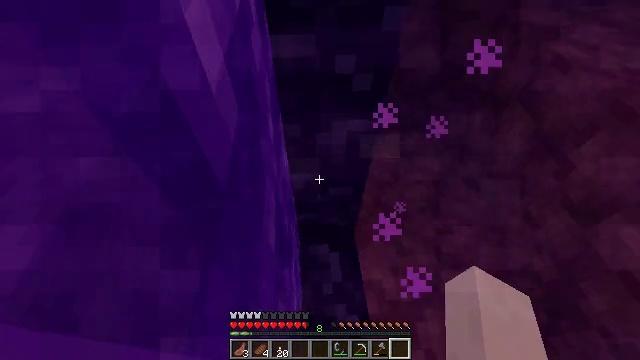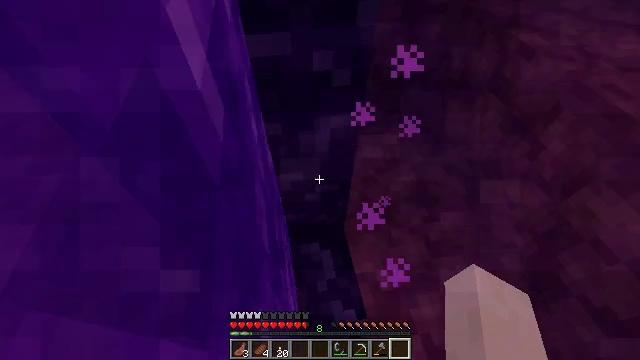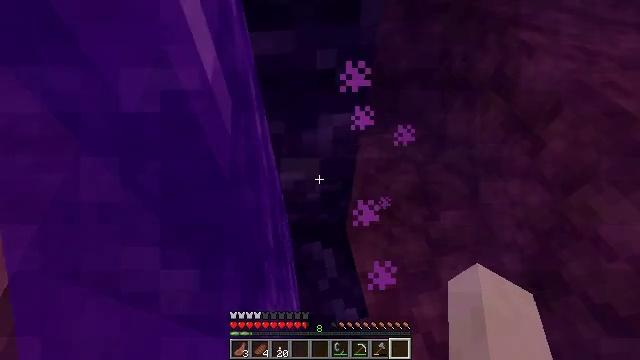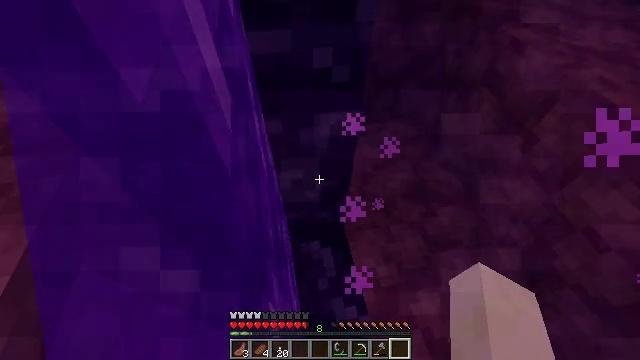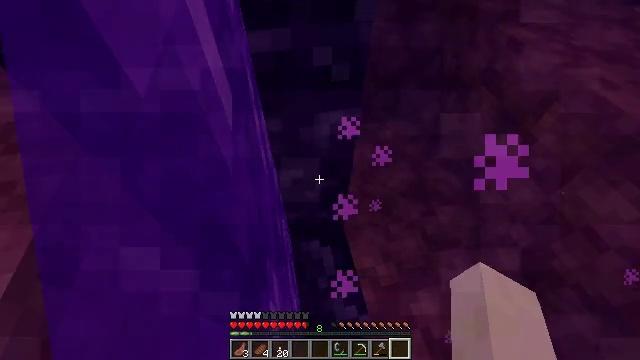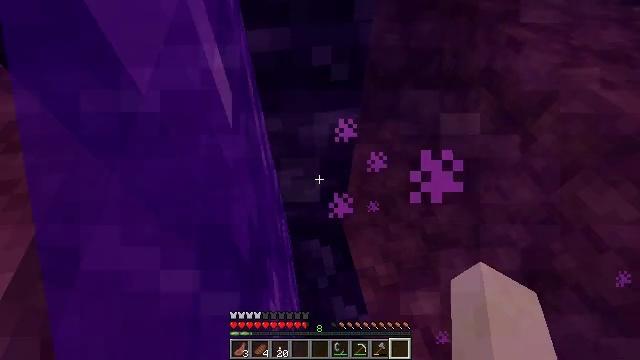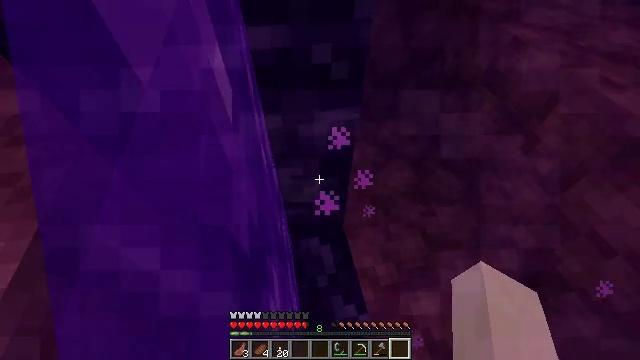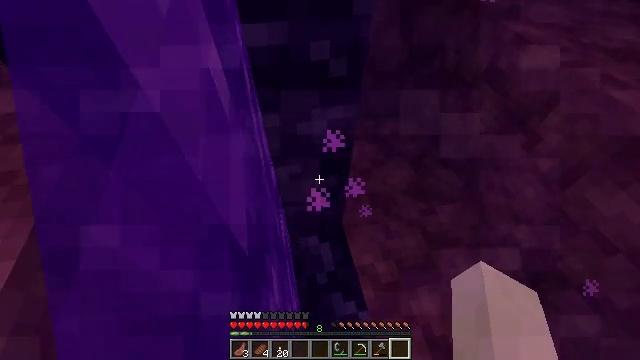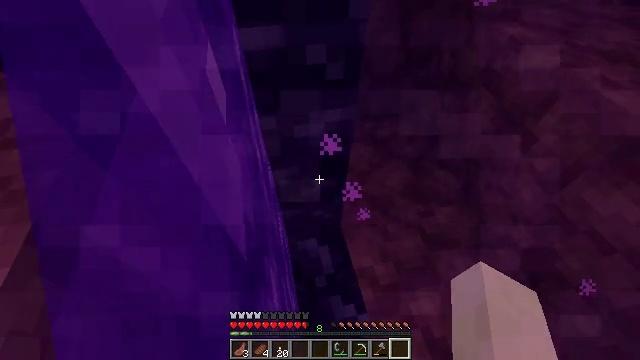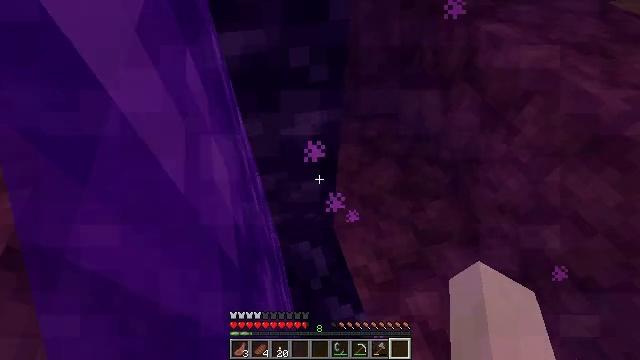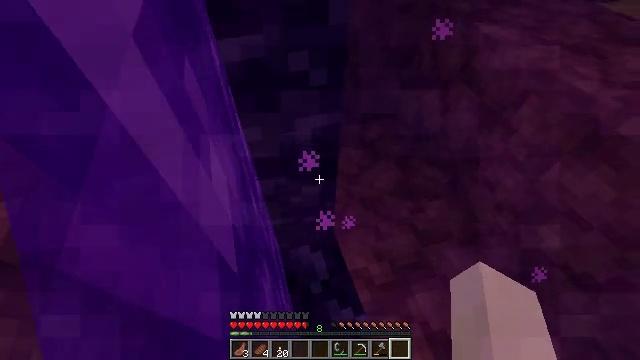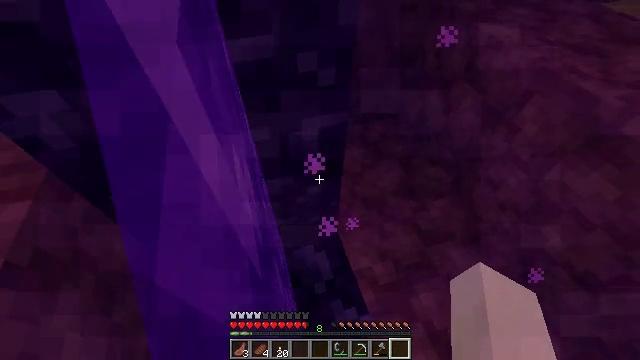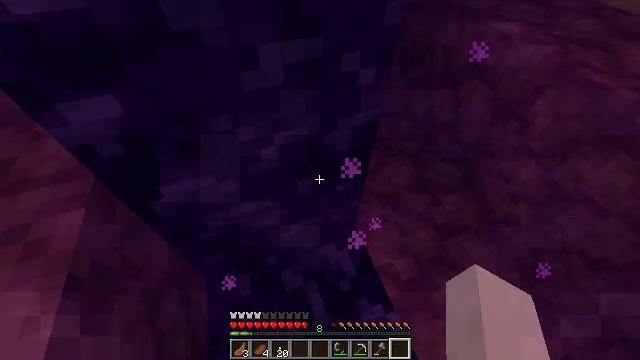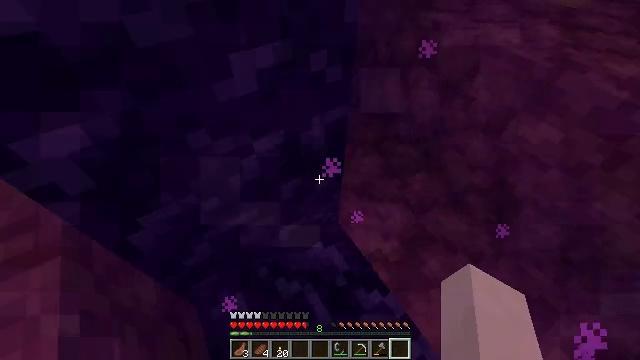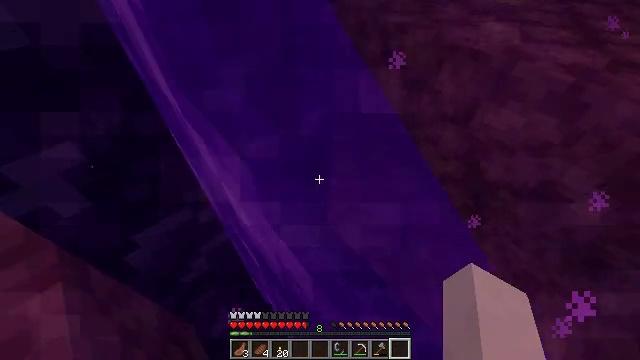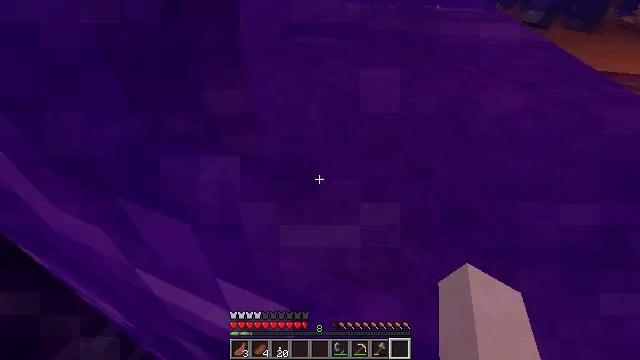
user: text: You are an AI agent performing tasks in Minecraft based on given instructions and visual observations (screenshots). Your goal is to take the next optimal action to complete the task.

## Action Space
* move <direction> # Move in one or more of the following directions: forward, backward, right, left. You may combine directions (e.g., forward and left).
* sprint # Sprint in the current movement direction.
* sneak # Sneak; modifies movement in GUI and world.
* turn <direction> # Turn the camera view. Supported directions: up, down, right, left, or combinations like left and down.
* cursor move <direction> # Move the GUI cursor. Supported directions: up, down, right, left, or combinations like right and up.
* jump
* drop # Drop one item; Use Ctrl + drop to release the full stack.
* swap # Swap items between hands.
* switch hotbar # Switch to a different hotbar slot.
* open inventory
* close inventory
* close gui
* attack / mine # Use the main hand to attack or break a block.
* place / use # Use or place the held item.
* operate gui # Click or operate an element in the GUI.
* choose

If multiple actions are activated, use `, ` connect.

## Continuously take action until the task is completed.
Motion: motion action
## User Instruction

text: Defeat a magma cube.
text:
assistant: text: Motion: turn right
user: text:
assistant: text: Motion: no_op
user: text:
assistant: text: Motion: turn right
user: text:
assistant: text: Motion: no_op
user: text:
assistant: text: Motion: no_op
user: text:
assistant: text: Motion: no_op
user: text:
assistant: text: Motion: no_op
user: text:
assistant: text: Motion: no_op
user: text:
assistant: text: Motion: turn right
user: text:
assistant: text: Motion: turn right
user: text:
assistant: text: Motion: move left
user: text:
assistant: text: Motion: move left, turn right
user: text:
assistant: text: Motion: turn right
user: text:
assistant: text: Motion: turn right and up
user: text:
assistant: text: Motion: turn right and up
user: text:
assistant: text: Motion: turn right and up
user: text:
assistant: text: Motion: turn right and up
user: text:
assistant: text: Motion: turn right
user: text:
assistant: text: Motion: turn right and up
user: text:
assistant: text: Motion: no_op
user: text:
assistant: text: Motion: turn right
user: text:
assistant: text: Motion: no_op
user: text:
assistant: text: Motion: turn right
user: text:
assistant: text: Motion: turn right
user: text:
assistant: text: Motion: turn right and up
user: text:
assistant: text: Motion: turn right and up
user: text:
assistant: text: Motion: turn right and up
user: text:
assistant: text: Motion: no_op
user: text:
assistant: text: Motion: no_op
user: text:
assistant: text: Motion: no_op